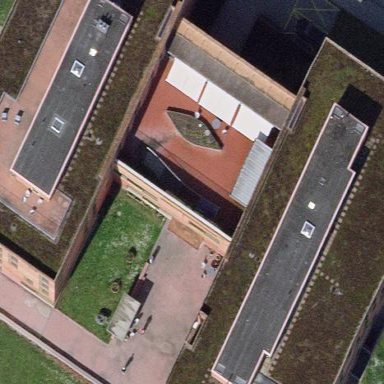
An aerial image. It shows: Hospital building.